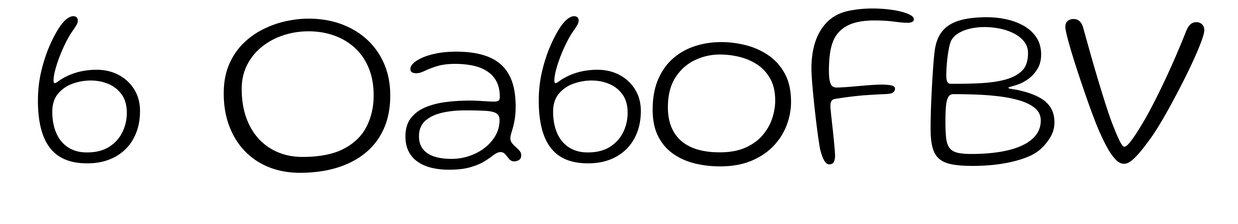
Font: Gluten_ExtraLight